Interaction volume radius: 5 \u00c5
Interaction volume height: 40 \u00c5
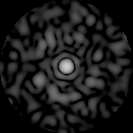
Disorder parameter: 0.8331